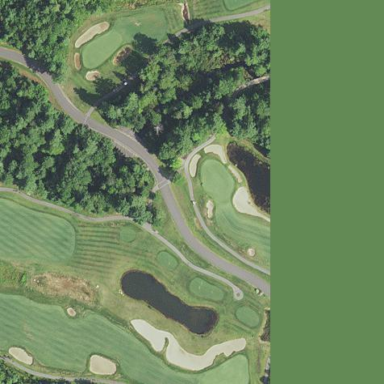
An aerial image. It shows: Water hazard on golf course. The hazard is natural water feature.